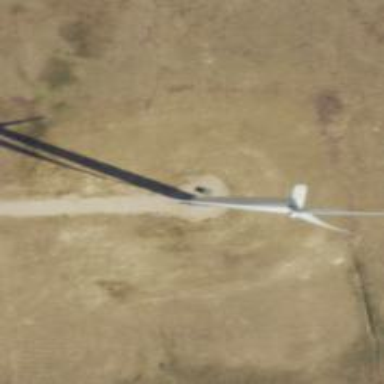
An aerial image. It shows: Wind generator powered by horizontal-axis wind turbine.